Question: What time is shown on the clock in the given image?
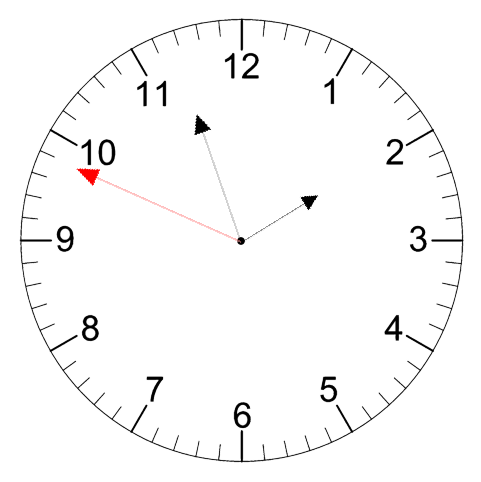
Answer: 01:56:49